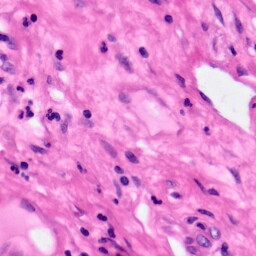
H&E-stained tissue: Pancreatic